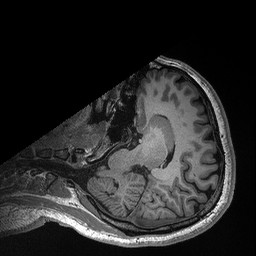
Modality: T1w
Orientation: axial
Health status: healthy
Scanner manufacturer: siemens
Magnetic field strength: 3 T
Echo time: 0.00298 s